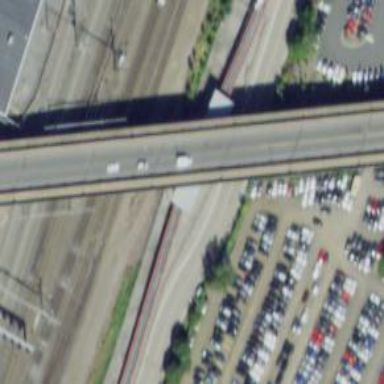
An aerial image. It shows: Monorail bridge over railway.